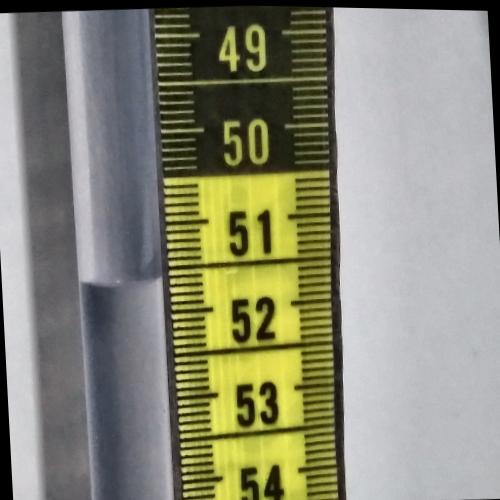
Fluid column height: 51.6 cm